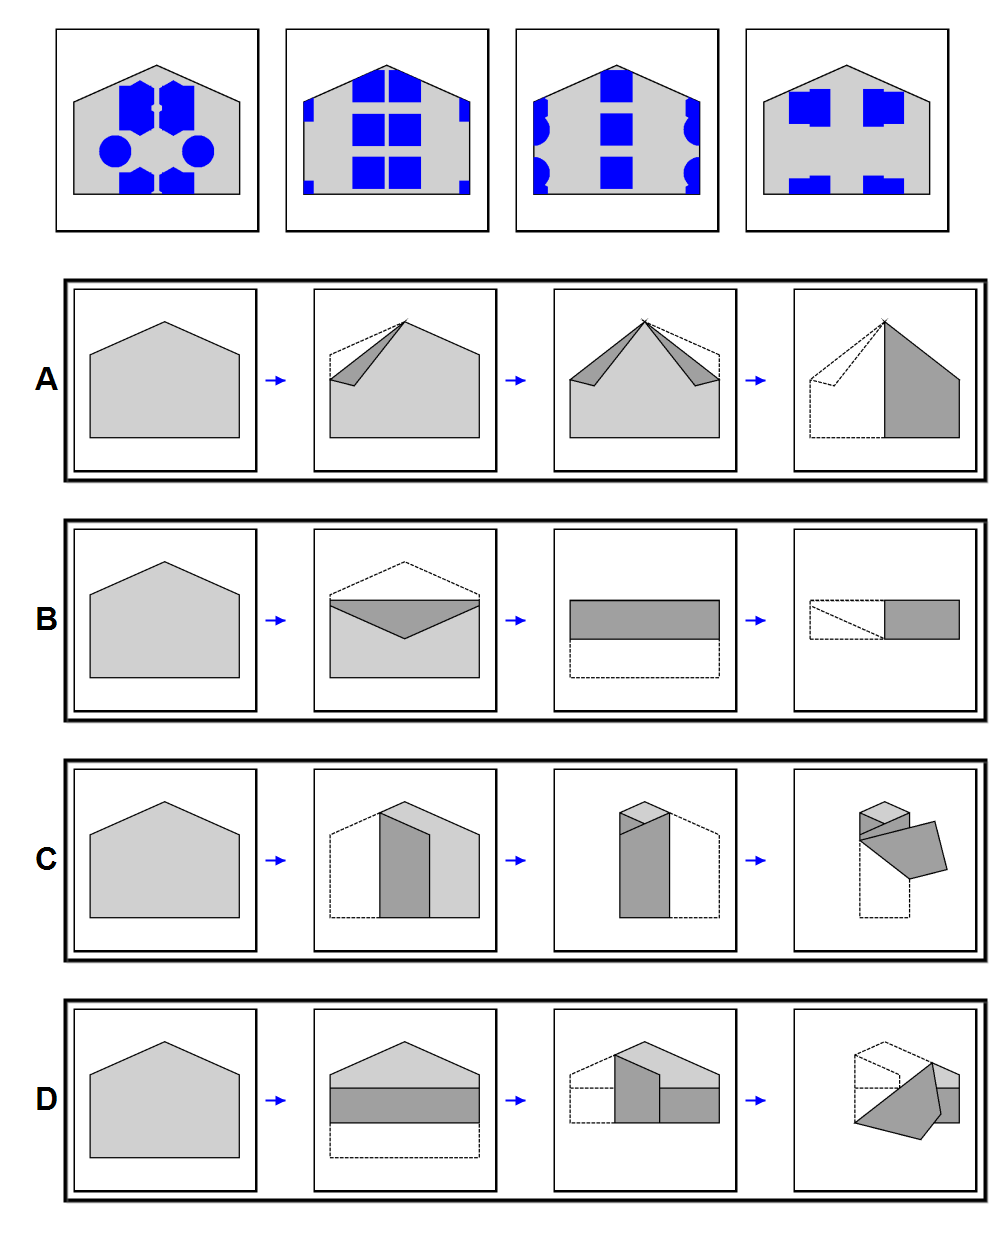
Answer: B